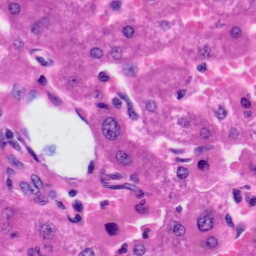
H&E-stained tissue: Liver